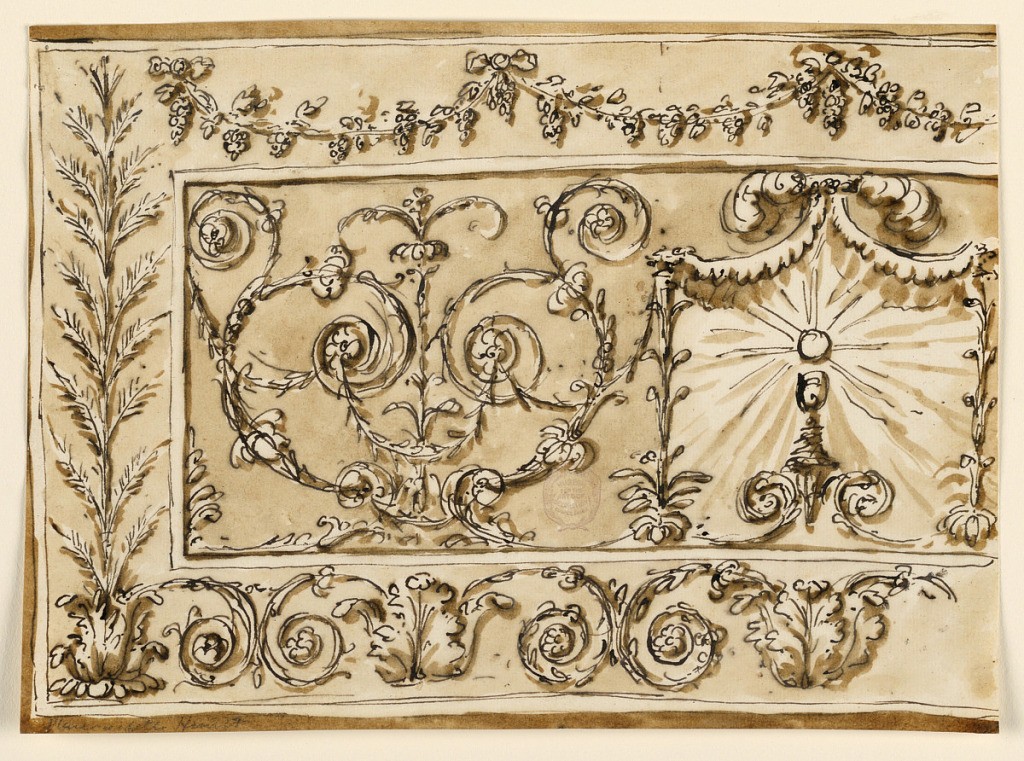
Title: Embroidered frontal
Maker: Giuseppe Barberi, Italian, 1746–1809
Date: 1780–1790
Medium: Pen and brown ink, brush and brown wash
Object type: Drawing
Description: Horizontal rectangle. Somewhat more than the left half is shown. The central panel is framed by wide borders, with vine festoons above, sheaves rising from a calix at left, scrolls springing from calixes below. In the center is a pavilion of a kind, with the Host above the chalice, in a glory. Laterally is a rinceau palmette.